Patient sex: M
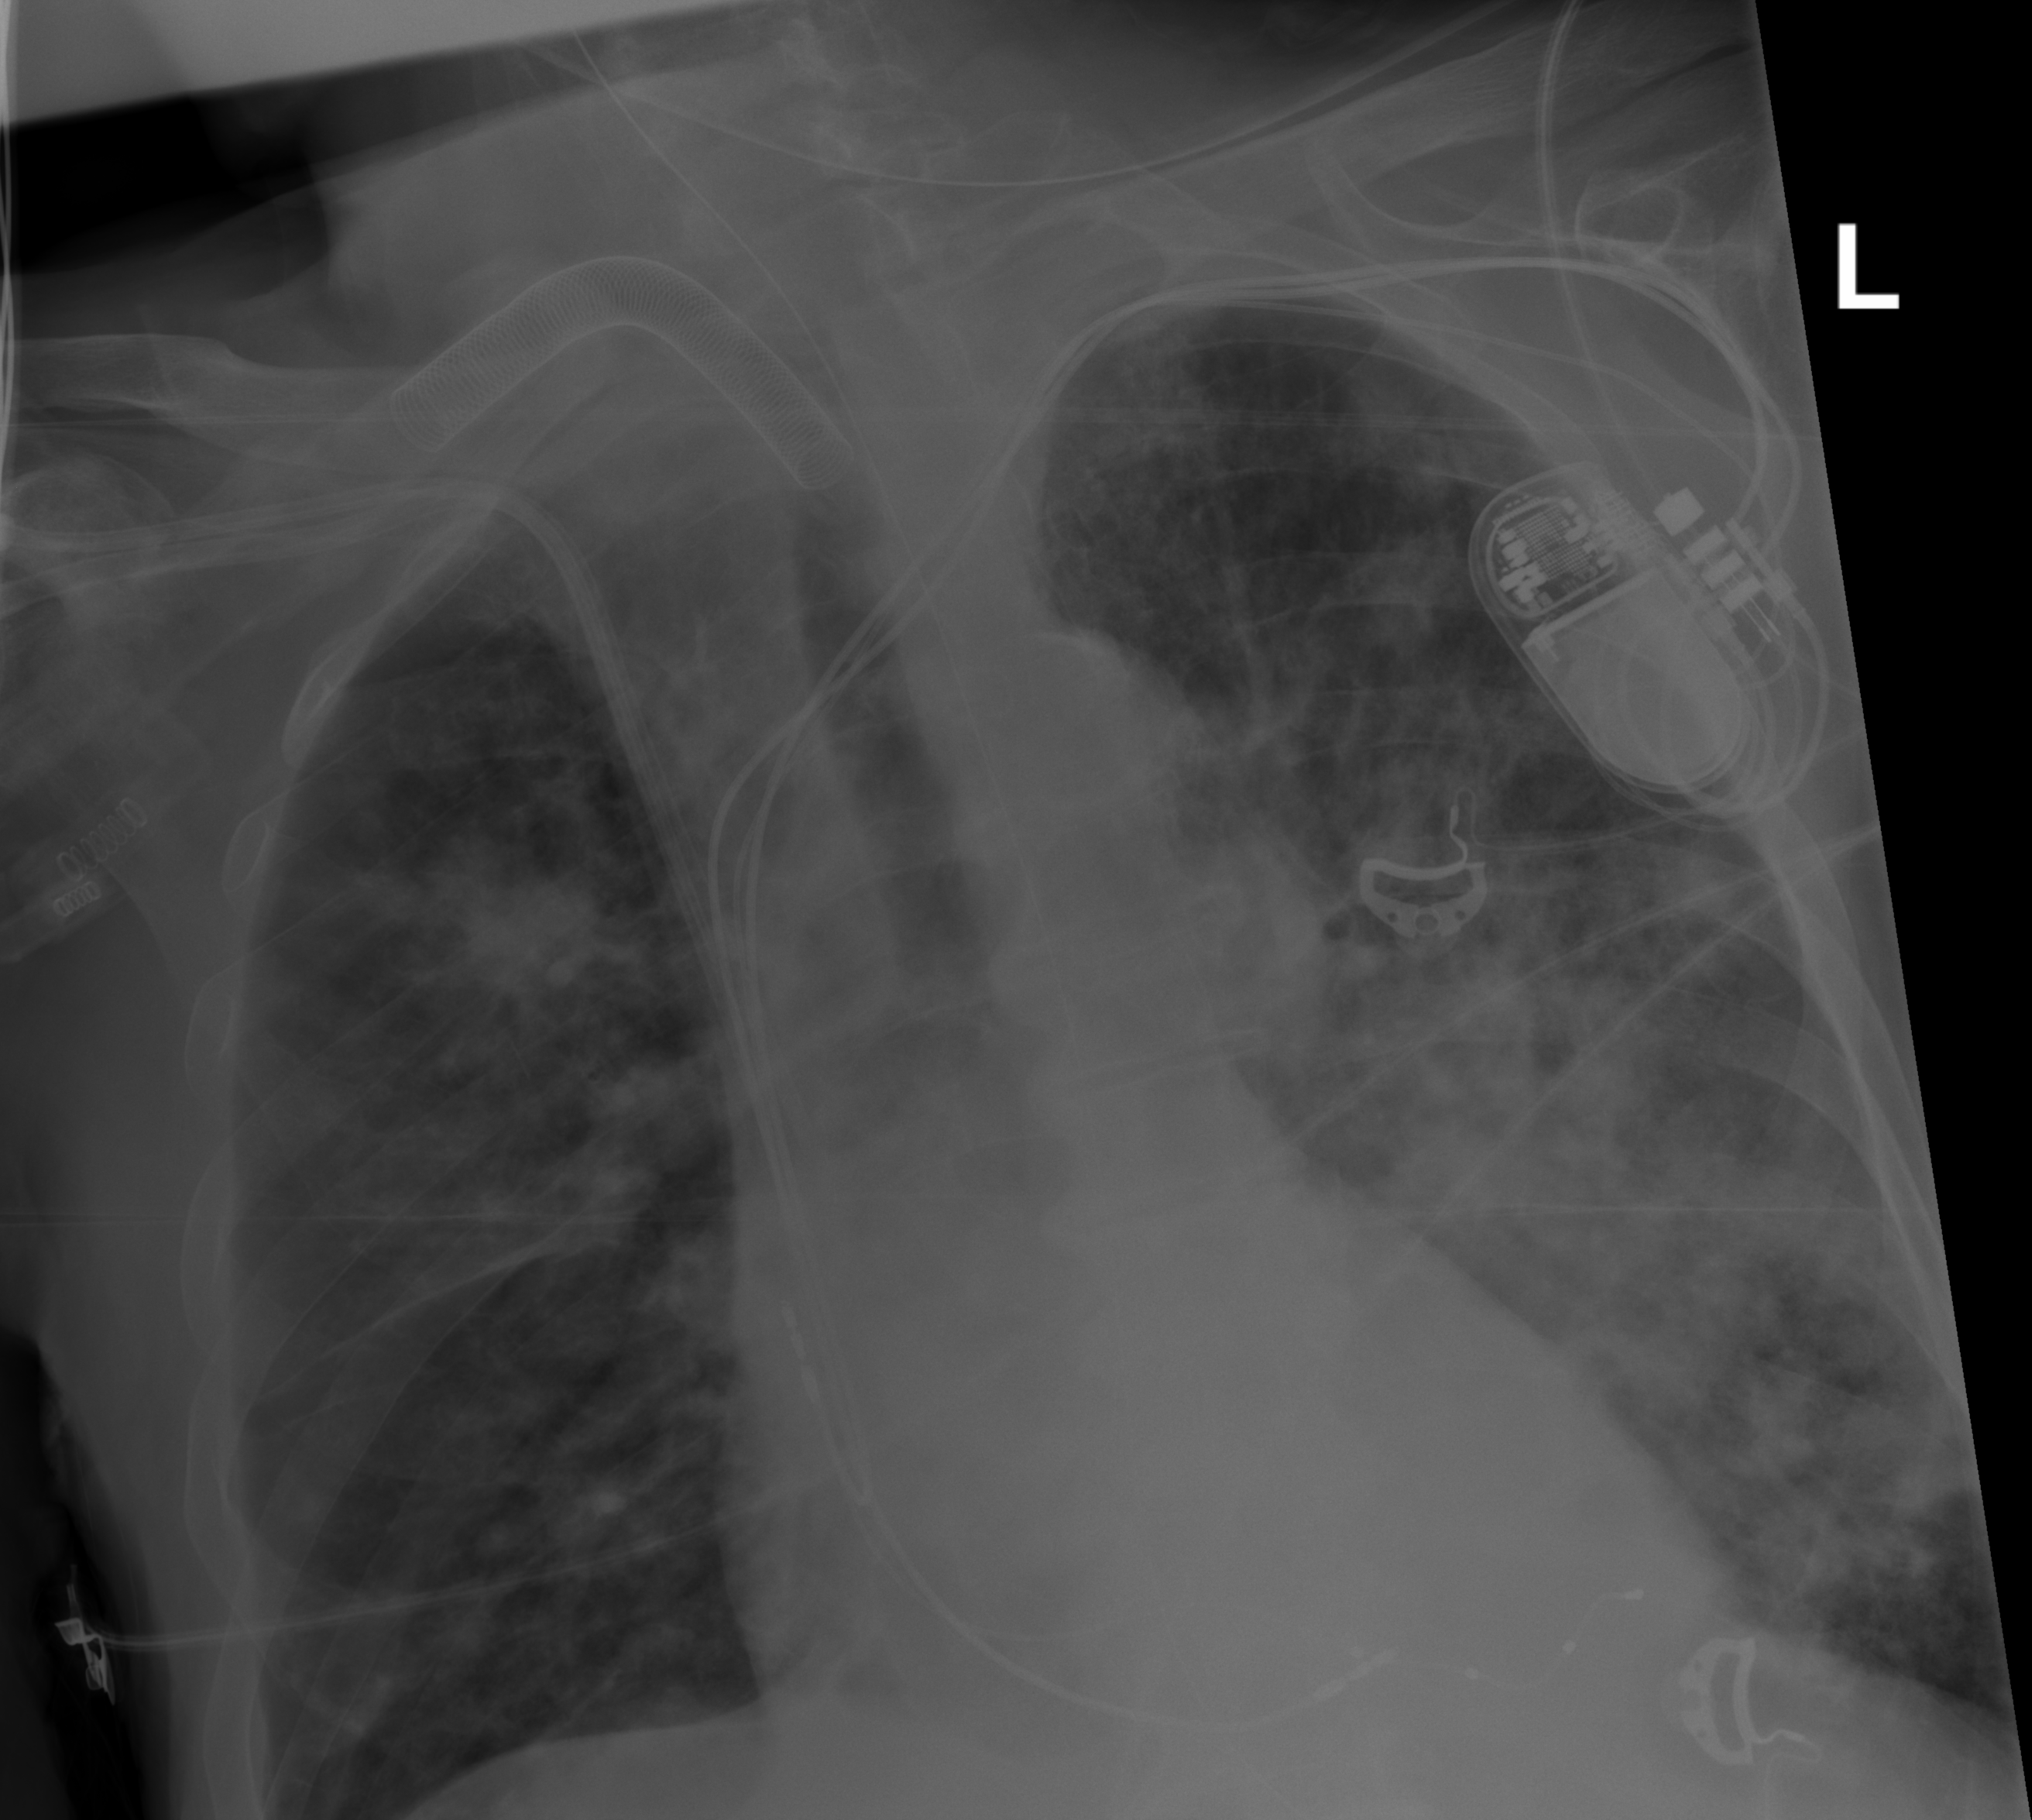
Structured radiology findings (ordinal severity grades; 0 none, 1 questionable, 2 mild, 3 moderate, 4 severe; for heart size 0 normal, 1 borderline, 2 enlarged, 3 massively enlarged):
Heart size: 0
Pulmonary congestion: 2
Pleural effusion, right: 0
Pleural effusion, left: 0
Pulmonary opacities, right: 2
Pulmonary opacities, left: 3
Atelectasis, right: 2
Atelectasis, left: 3